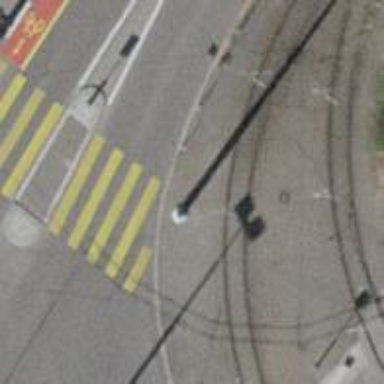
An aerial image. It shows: Kerb serving as barrier.